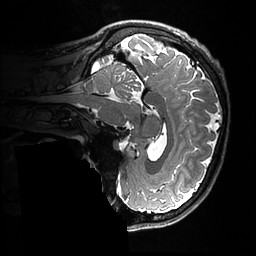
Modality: T2w
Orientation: sagittal
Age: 28
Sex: male
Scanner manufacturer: ge
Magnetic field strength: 3 T
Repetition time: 3.202 s
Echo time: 0.06001 s